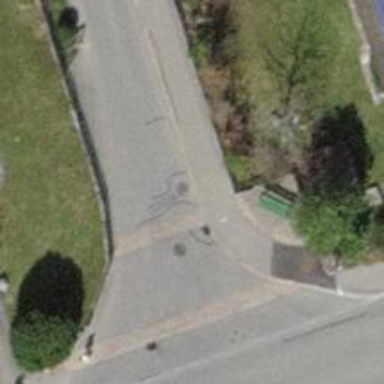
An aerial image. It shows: Bench for seating.